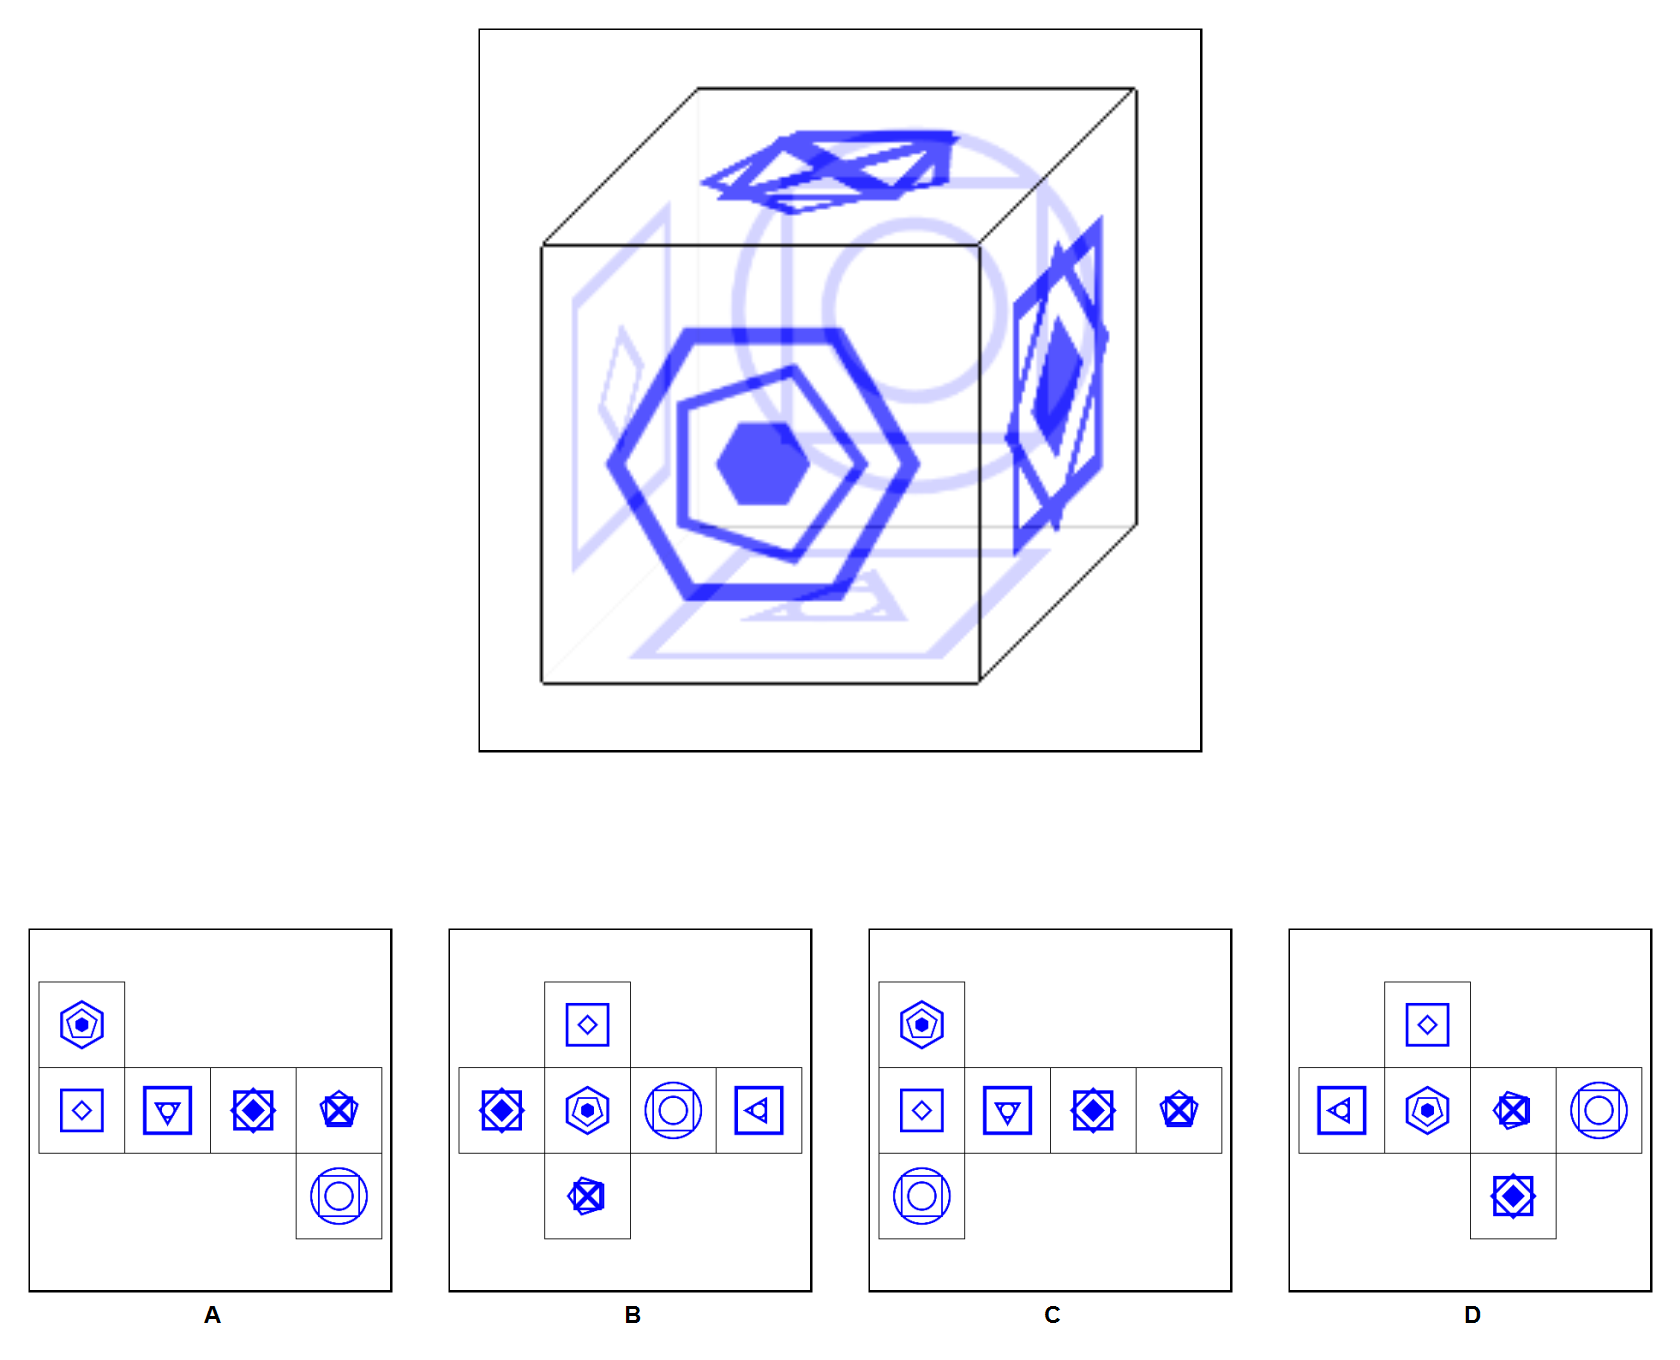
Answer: B